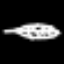
Label: leaf